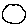
Label: circle